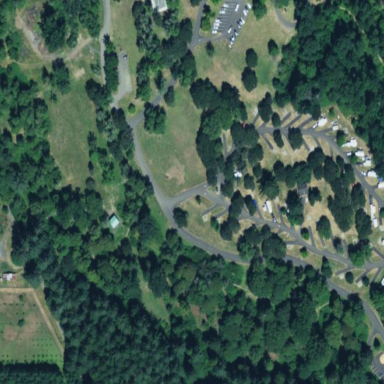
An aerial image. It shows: Disc golf pitch for leisure sports on the land.